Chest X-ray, AP view. Patient: 70 years old, sex M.
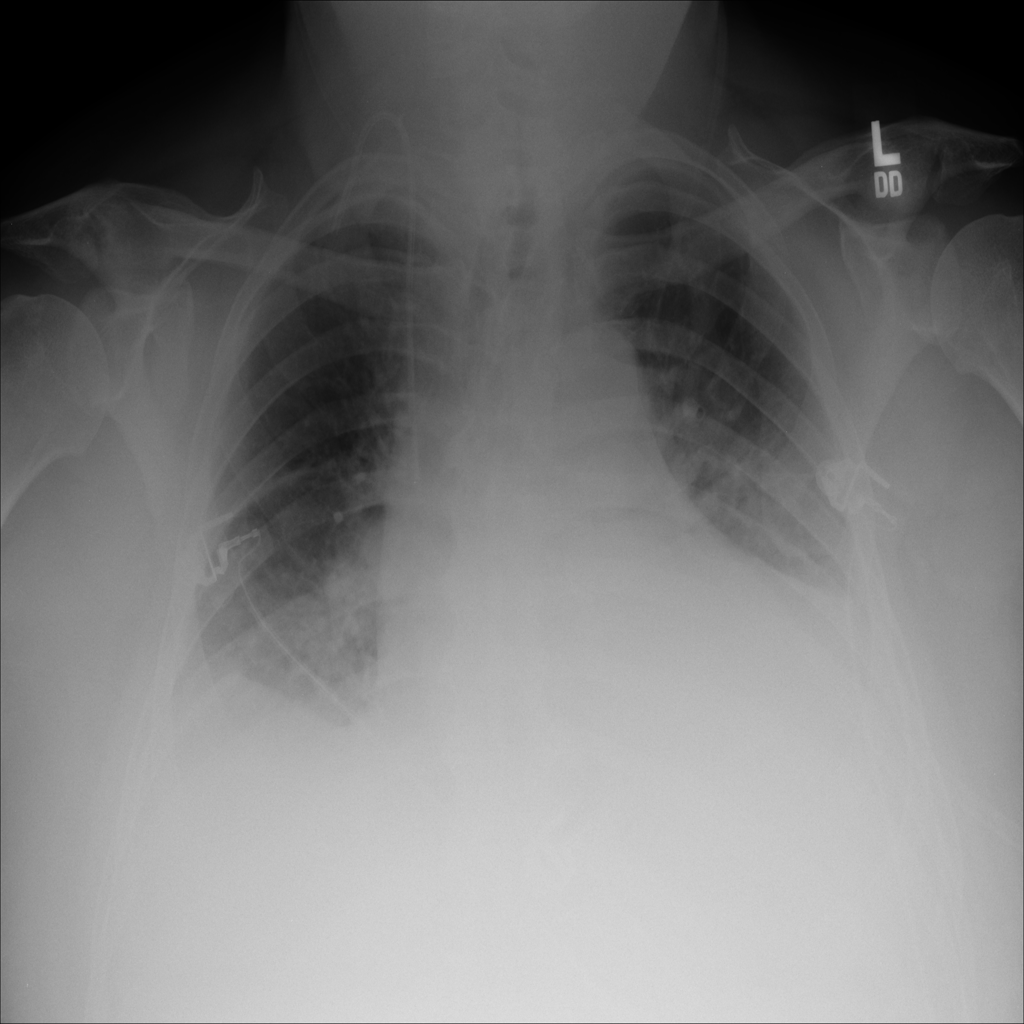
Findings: Consolidation